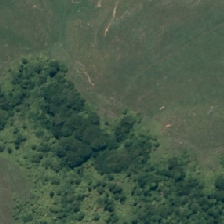
Land cover: indigenous_forest